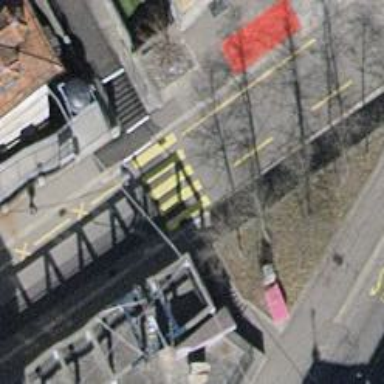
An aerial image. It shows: Asphalt steps along the road.